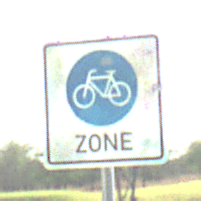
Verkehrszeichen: BeginnFahrradzone
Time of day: MorningAfternoon
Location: Outdoor (Nature)
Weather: PartlyCloudy
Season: NotSpecified
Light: Natural